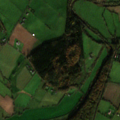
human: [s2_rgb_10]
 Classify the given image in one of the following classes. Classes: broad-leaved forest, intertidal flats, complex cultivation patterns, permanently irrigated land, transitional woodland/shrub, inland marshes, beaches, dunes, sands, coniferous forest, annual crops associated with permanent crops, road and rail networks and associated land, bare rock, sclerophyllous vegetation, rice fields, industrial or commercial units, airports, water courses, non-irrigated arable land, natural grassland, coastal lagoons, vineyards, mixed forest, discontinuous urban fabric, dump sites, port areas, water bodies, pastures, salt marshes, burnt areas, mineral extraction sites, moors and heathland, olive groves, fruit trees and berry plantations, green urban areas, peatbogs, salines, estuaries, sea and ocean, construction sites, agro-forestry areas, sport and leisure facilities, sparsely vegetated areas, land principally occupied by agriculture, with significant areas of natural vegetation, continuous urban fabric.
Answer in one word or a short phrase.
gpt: non-irrigated arable land, pastures, broad-leaved forest